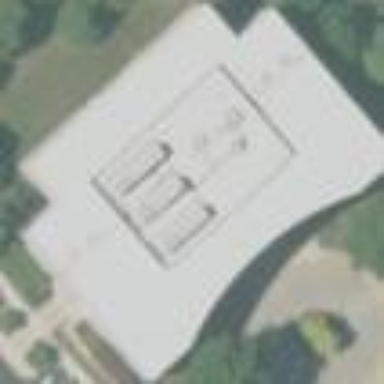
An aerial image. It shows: Commercial building.